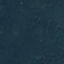
Land use / land cover: Forest